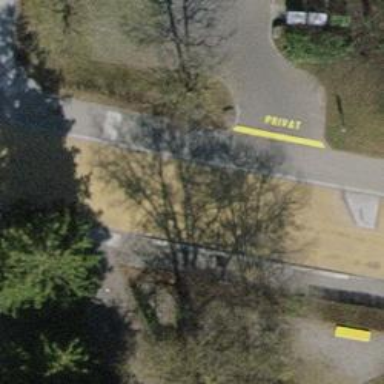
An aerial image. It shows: Public transport stop position.